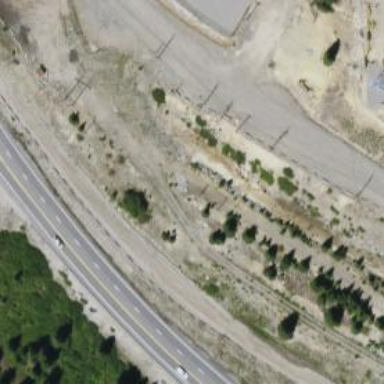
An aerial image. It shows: Abandoned historic railway that has been preserved.